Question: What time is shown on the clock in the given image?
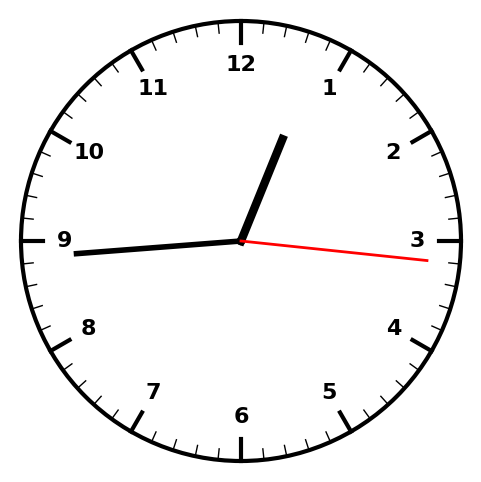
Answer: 12:44:16